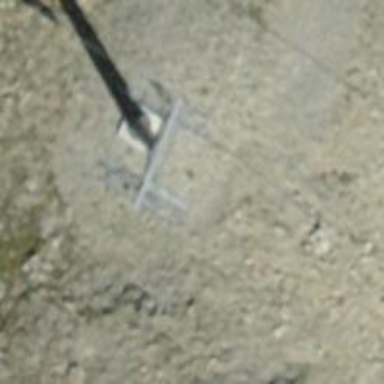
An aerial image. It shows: Pylon for aerialway.